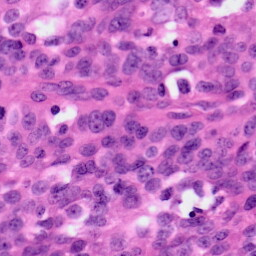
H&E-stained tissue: Ovarian